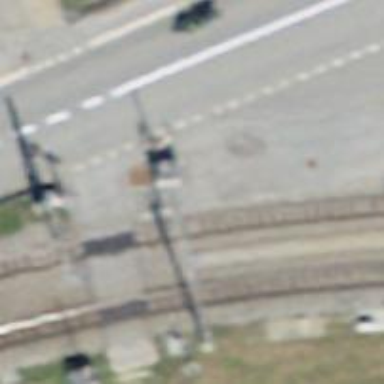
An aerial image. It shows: Railway crossing.